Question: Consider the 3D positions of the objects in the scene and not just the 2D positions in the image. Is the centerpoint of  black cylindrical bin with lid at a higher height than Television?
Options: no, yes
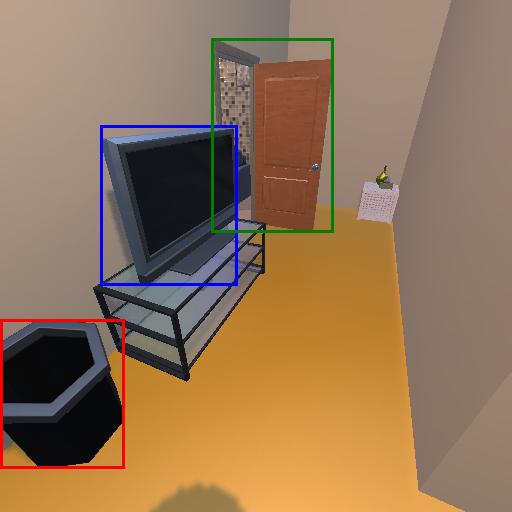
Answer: no